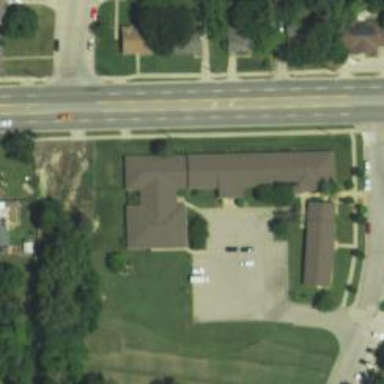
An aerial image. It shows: Healthcare clinic.